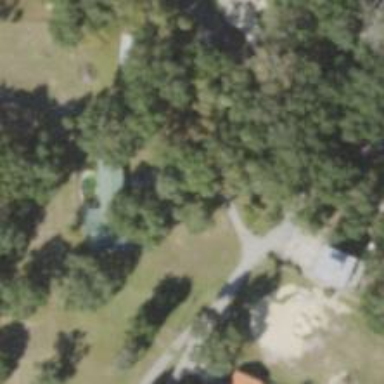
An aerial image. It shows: Driveway.